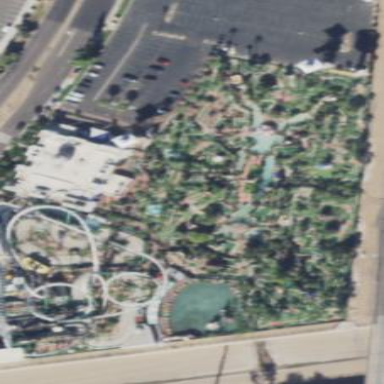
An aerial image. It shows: Miniature golf leisure land.